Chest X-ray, PA view. Patient: 54 years old, sex M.
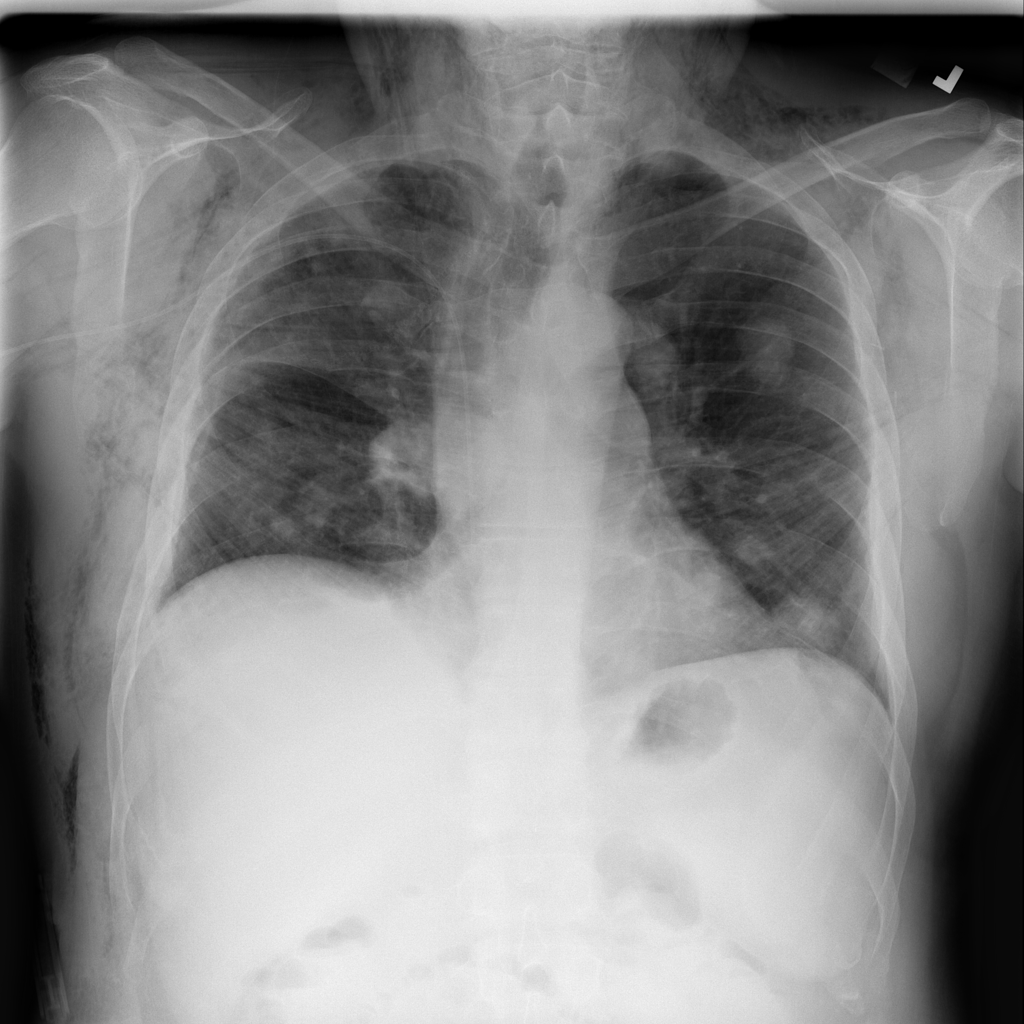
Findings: Consolidation, Emphysema, Mass